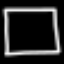
Label: square